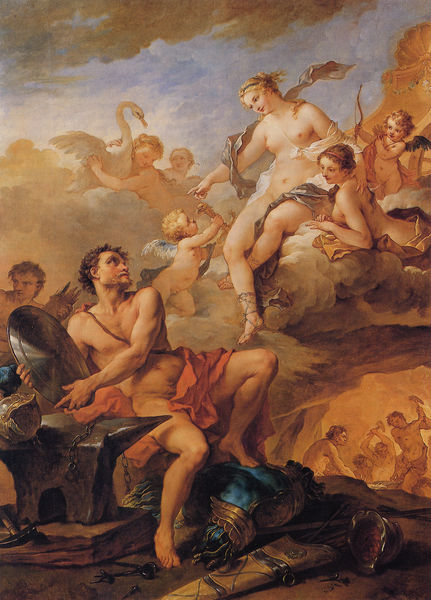
Titel: Vénus demandant à Vulcain des armes pour Enée, Venus bittet Vulcan um Waffen für Aeneas
Künstler: Charles Joseph Natoire
Standort: Montpellier
Institution: Musée Fabre
Schlagwörter: akt, blau, feuer, flügel, gemälde, gott, hand, haut, held, himmel, körper, mann, nackt, vogel, weiß, wolken, frauen, gelb, menschen, sitzen, braun, brust, busen, finger, frau, grau, holz, männer, orange, profil, schwarz, szene, blick, rot, tier, tuch, wolke, malerei, bart, blond, arm, arme, barock, inkarnat, kleidung, mensch, silber, stein, öl, erde, wind, boden, gewand, gold, sitzend, tücher, kind, höhle, rosa, arbeit, kinder, engel, putte, beine, bein, brüste, liegen, schwan, bogen, man, jungen, arbeiten, fels, hitze, kette, arbeiter, flattern, muskeln, glanz, nabel, sandalen, faltenwurf, platte, junge, fleisch, eisen, schild, panzer, antike, lendentuch, religion, glut, vulkan, flug, erdboden, schweben, barfuß, scheibe, schwert, waffen, waffe, helm, allegorie, mythologie, tizian, göttin, rüstung, sandale, brustpanzer, harnisch, silbern, hammer, götter, hölle, peter paul rubens, zeus, leder, mythos, krieger, erscheinung, venus, abgelegt, kürass, fresko, seidentuch, putten, mars, köcher, putti, pfeil, brau, diana, pfeile, unterwelt, blai, schmied, schmiede, amboss, arbeitena, balg, blasebalg, emgel, herniederkommen, kpcher, leda, lena, prometheus, ambos, lken, 1700, vensu, brust+baby